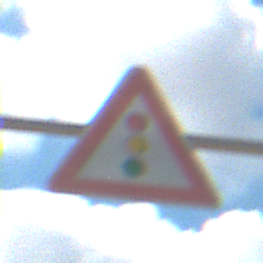
Verkehrszeichen: Lichtzeichenanlage
Umgebung: Outdoor, Nature
Tageszeit: Midday
Wetter: PartlyCloudy
Licht: Natural
Jahreszeit: NotSpecified
Kontrast: HighContrast